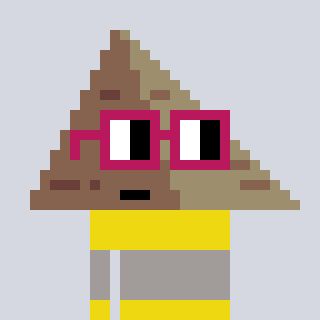
a pixel art character with square dark red glasses, a pyramid-shaped head and a yellow-colored body on a cool background